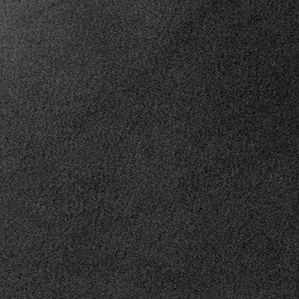
Label: frost